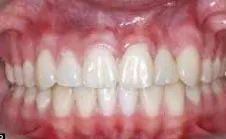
B) Frontal view.
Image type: medical_photograph (oral_photograph)